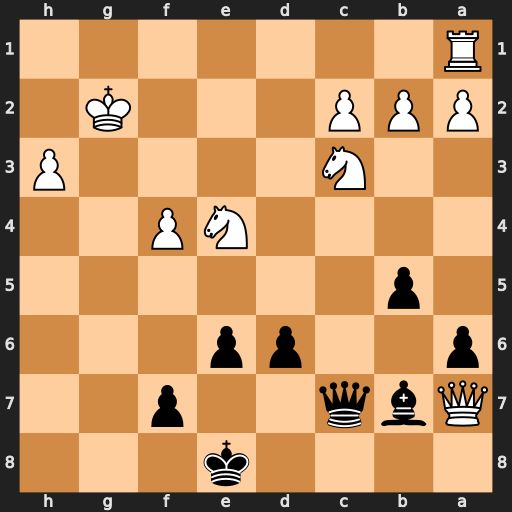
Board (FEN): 4k3/Qbq2p2/p2pp3/1p6/4NP2/2N4P/PPP3K1/R7
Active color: b
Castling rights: -
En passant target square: -
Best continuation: Bxe4+ Nxe4 Qxa7